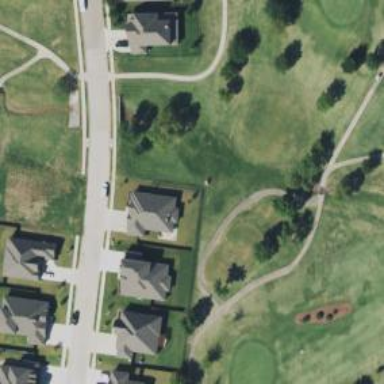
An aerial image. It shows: Golf cartpath that is also road path.